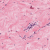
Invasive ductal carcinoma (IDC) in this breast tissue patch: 1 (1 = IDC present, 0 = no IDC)